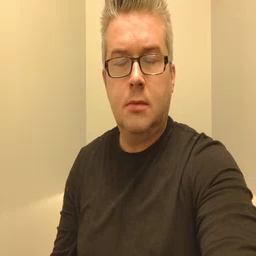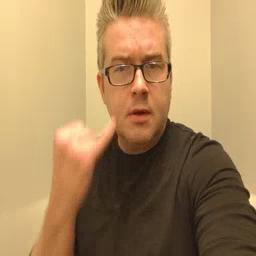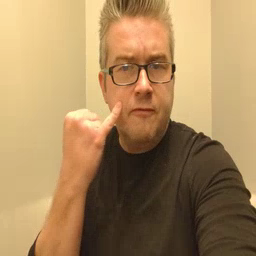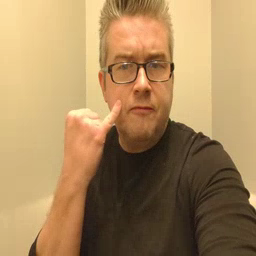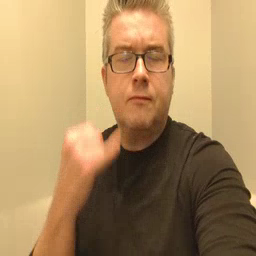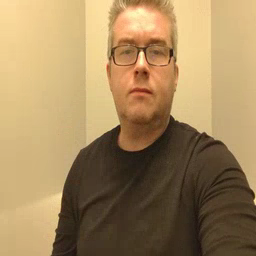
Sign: if